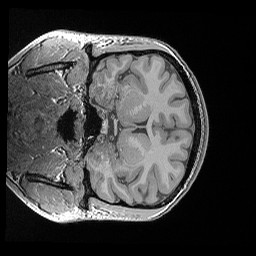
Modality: T1w
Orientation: coronal
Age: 23
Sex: female
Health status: healthy
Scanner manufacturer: siemens
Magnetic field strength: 3 T
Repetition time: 0.02 s
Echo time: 0.00492 s